Group 1:
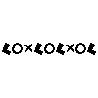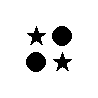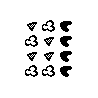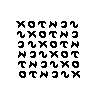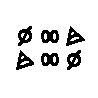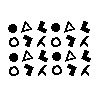
Group 2:
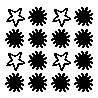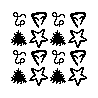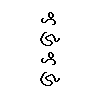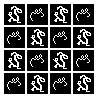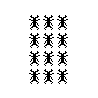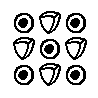
Rule separating the two groups: There is a way of dividing the grid into (more than one) equal-sized blocks such that no block appears more than once vs. there exists no such way of dividing the grid.
Author: Leo Crabbe